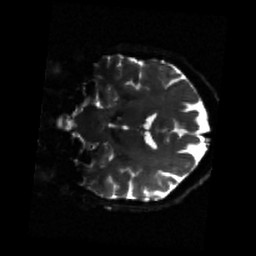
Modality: sbref
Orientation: coronal
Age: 62
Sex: female
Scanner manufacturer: siemens
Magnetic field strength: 3 T
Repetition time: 3.23 s
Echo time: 0.0892 s